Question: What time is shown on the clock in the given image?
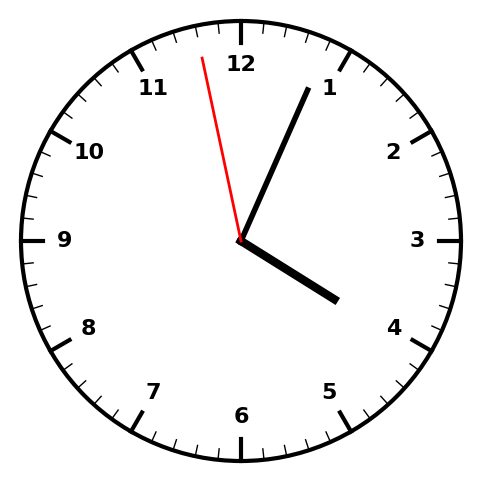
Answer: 04:03:58